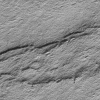
Atmospheric dust classification: not_dusty